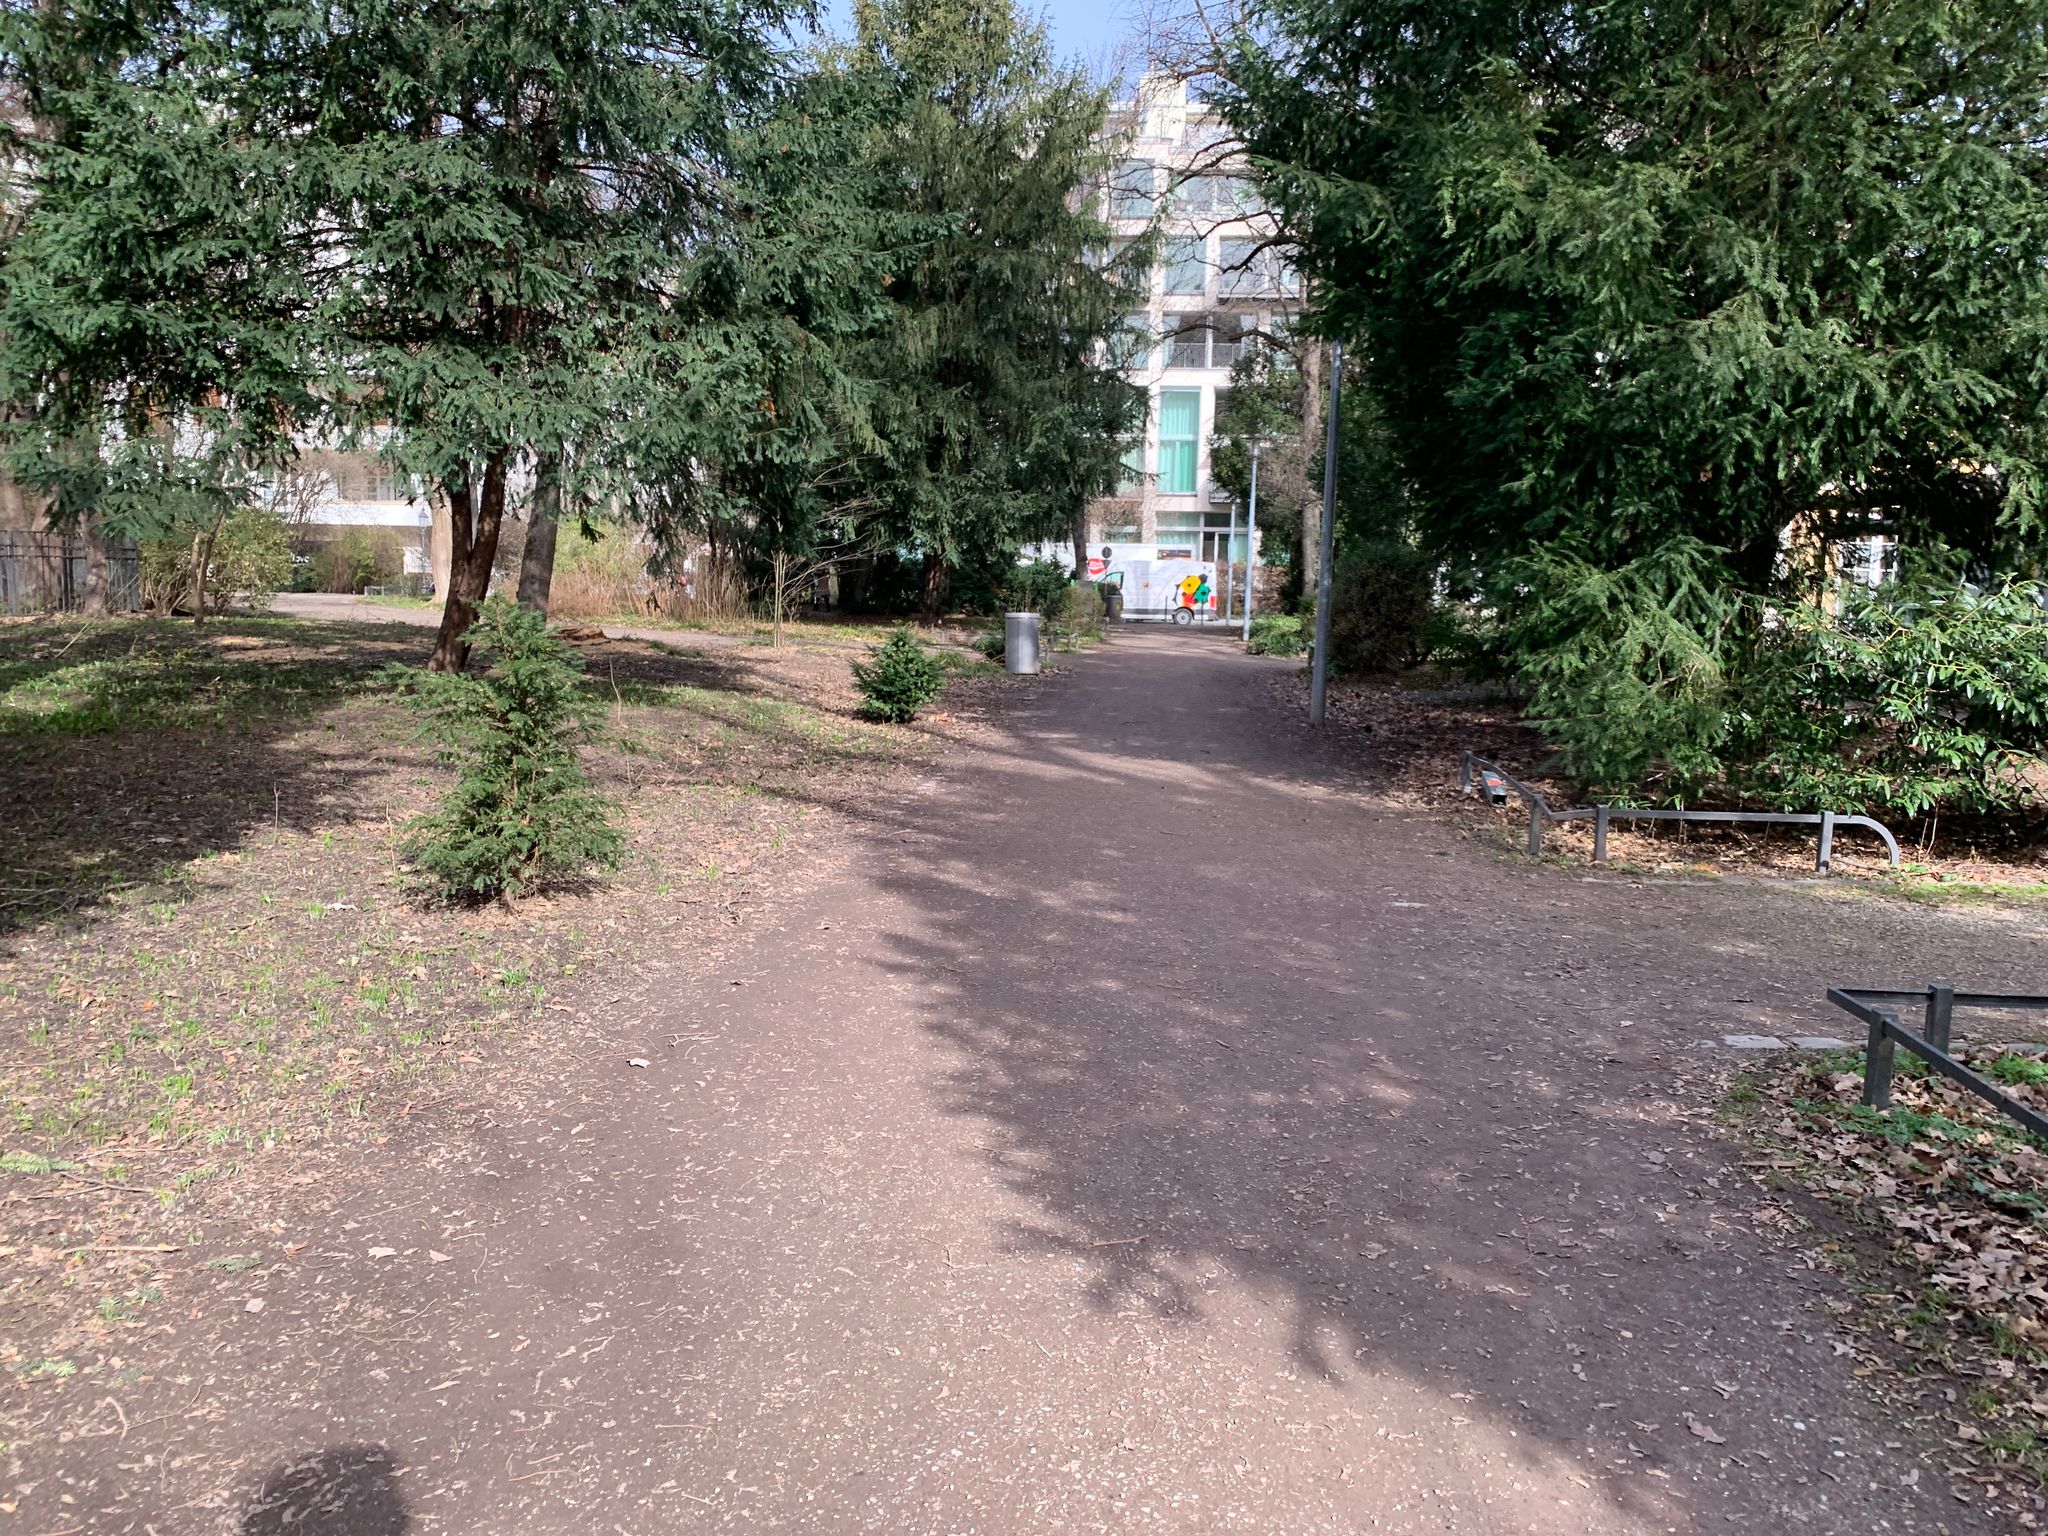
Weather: clear
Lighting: day
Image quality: good
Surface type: walking surface
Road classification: footway
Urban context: urban centre
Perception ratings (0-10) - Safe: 6.84, Lively: 7.12, Beautiful: 9.26, Boring: 2.5, Depressing: 1.46, Wealthy: 6.59